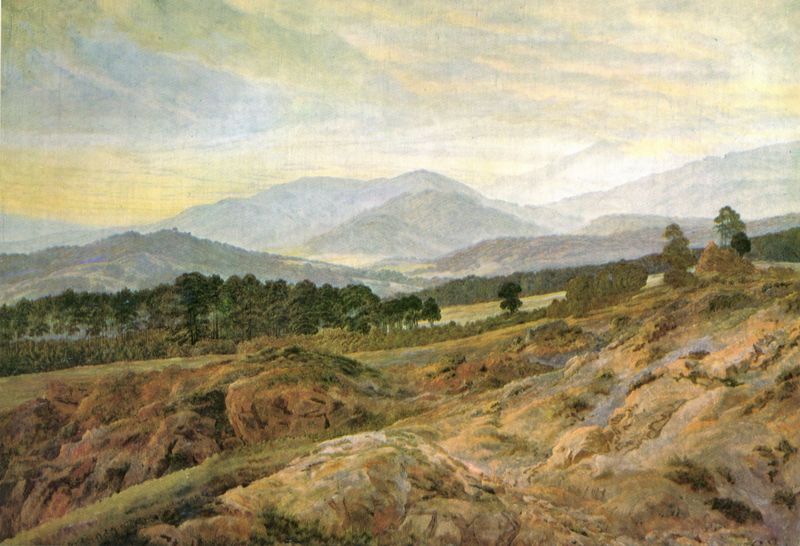
Titel: Erinnerung an das Riesengebirge
Künstler: Caspar David Friedrich
Standort: Sankt Petersburg
Institution: Eremitage
Schlagwörter: baum, berg, blau, felsen, gemälde, himmel, schatten, wasser, weiß, wolken, aquarell, bäume, gelb, grob, grün, landschaft, braun, grau, hell, licht, orange, pastell, ölbild, blick, gras, haus, rasen, weg, wiese, malerei, stein, steine, bild, öl, erde, feld, felder, ferne, horizont, hügel, morgen, natur, sonnenaufgang, weide, weite, wind, büsche, sonne, wiesen, pflanzen, schräg, wald, deutschland, aussicht, sommer, perspektive, abhang, heu, steinig, berge, fels, gebirge, gipfel, hang, verlassen, aue, dunst, luftperspektive, nebel, landschaftsmalerei, alm, hügellandschaft, idylle, friedrich, romantik, ölgemälde, untergang, melancholie, aufgang, deutsch, farn, stimmung, menschenleer, waldrand, panorama, weiden, diesig, moos, wälder, täler, diagonal, romantisch, lanschaft, karg, kiefern, diagonale, stimmungsbild, fernblick, sfumato, naturalistisch, gebirgslandschaft, hänge, david, graß, alpe, moss, hühel, europa, alp, voralpenland, wiede, caspar, farbperspektive, bergwald, hanf, blaue berge, spiritualität, felser, elder, verblauen, gebirgswald, nördlich, grü+n, stimmung querformat, druassen, grünstree3ie